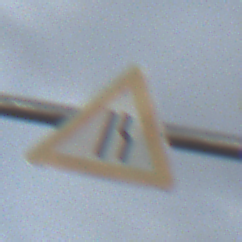
Verkehrszeichen: EinseitigVerengteFahrbahnRechts
Umgebung: Outdoor, Nature
Tageszeit: Night
Wetter: Overcast
Licht: Artificial
Jahreszeit: NotSpecified
Kontrast: LowContrast